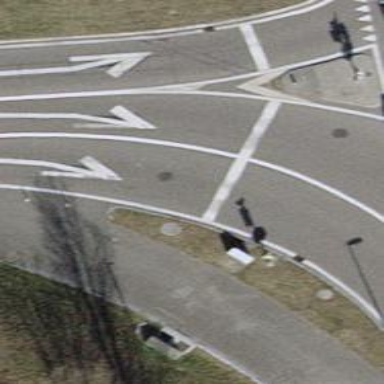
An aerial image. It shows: Road with traffic signals.